Field crop: maize
Growth stage: 2
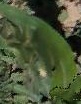
Species: maize